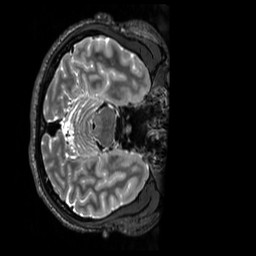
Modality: T2w
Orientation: axial
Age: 24
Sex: male
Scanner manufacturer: siemens
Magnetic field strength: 3 T
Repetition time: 3.2 s
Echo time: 0.728 s